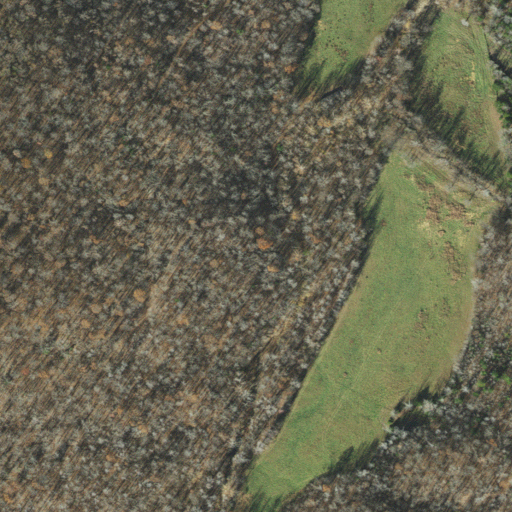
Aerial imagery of valley in Arkansas named Terrapin Cove containing deciduous forest, pasture, and open development